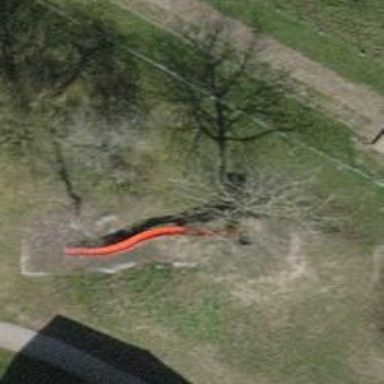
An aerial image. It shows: Playground with slide.